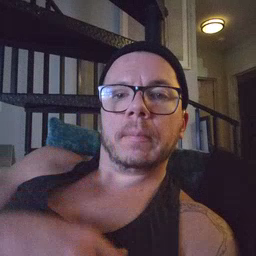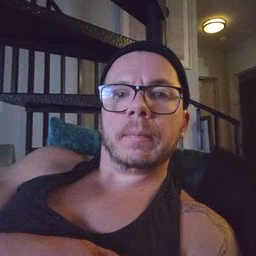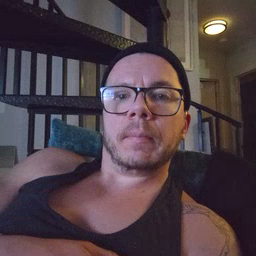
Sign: jump